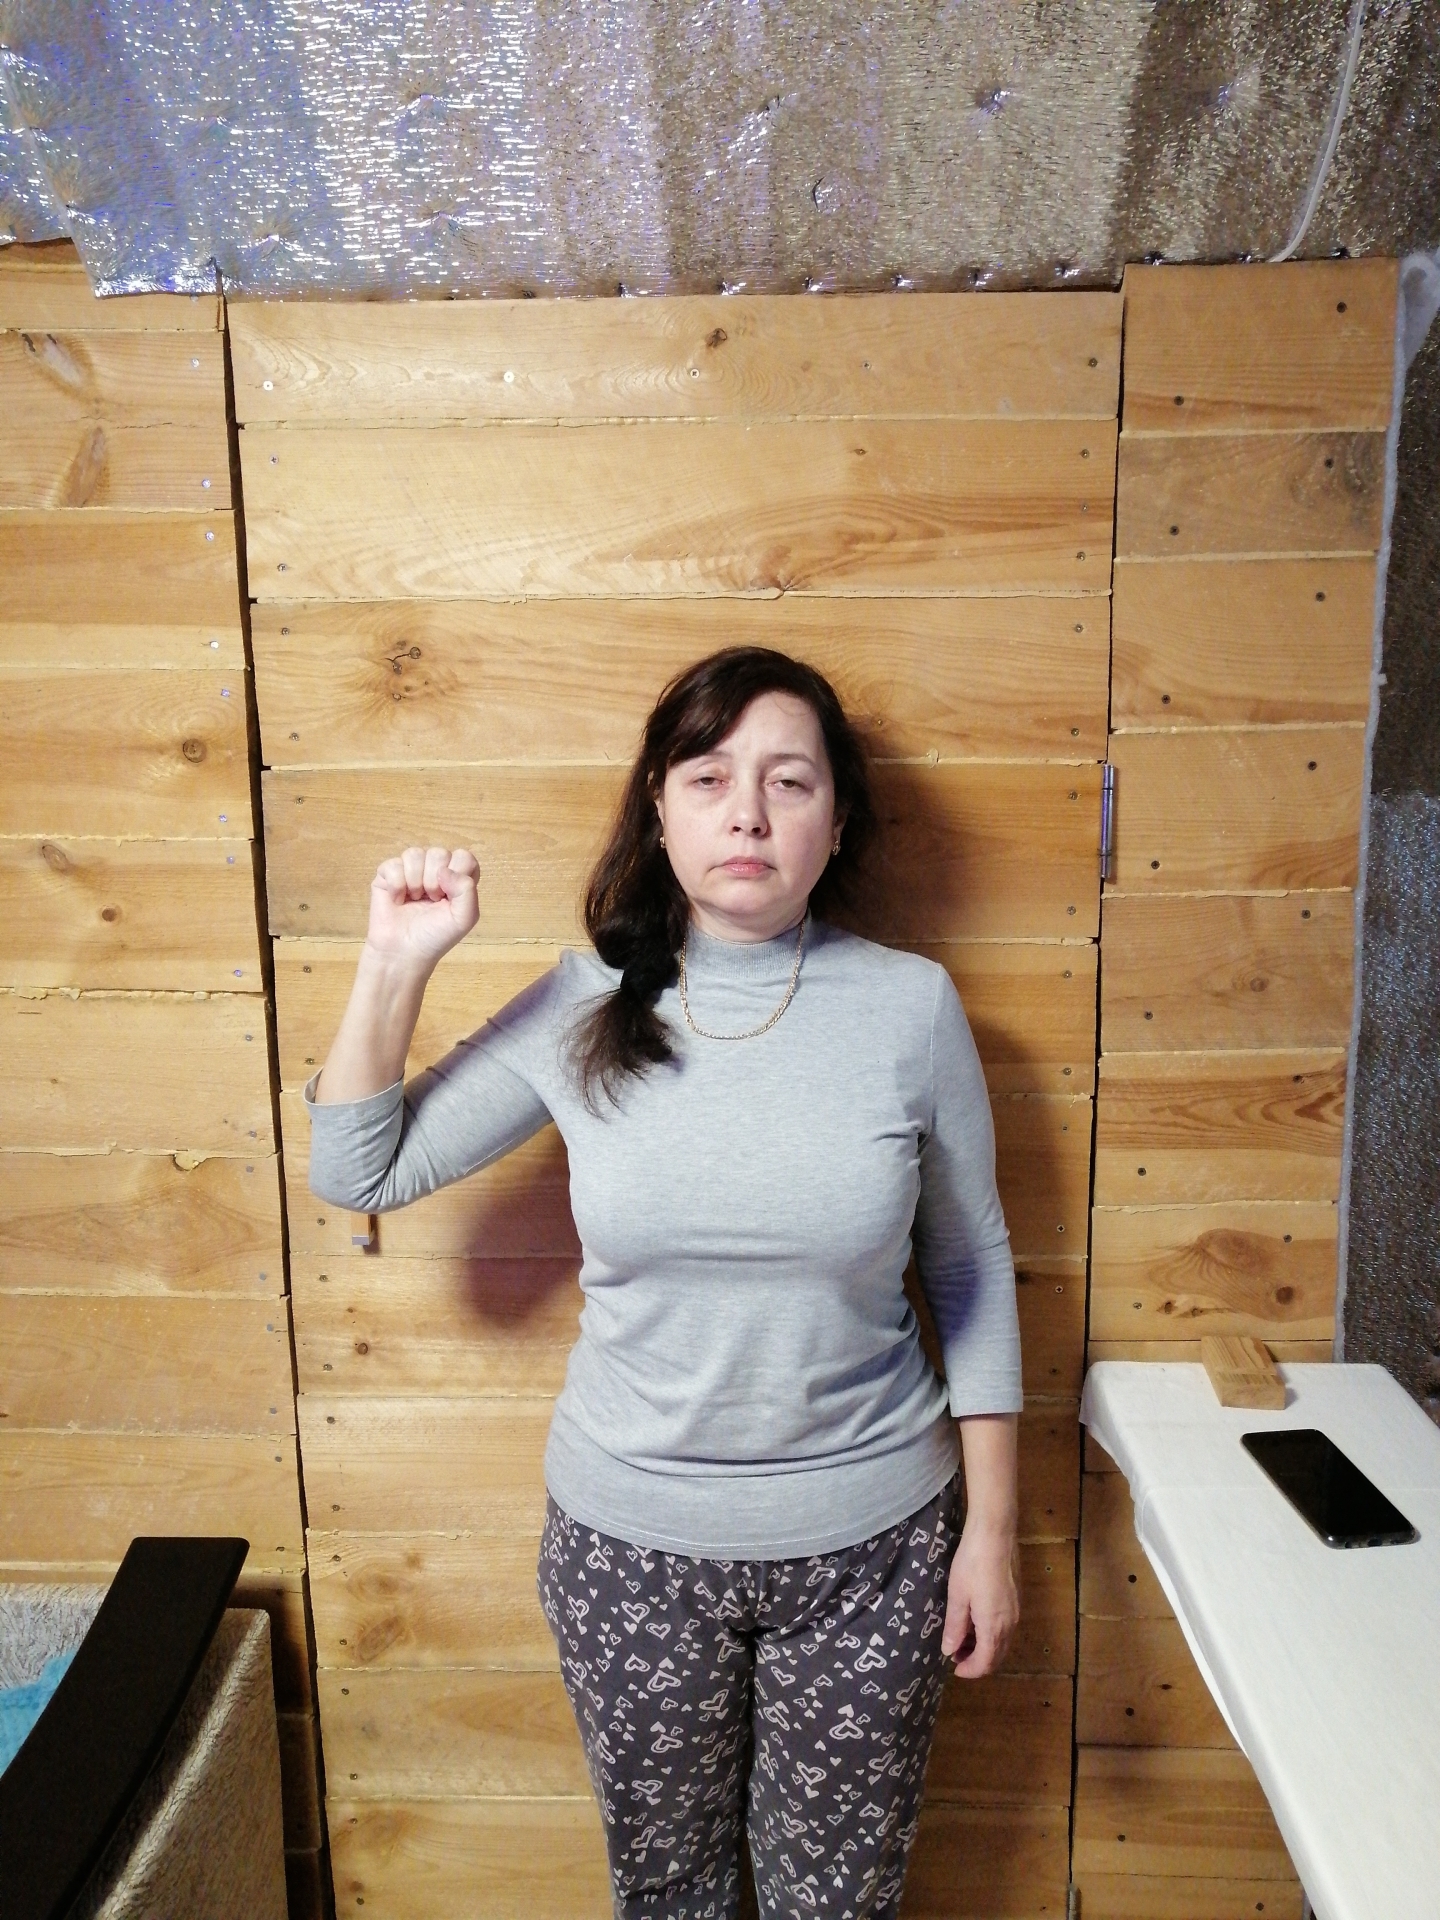
Label: clear